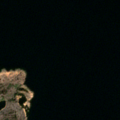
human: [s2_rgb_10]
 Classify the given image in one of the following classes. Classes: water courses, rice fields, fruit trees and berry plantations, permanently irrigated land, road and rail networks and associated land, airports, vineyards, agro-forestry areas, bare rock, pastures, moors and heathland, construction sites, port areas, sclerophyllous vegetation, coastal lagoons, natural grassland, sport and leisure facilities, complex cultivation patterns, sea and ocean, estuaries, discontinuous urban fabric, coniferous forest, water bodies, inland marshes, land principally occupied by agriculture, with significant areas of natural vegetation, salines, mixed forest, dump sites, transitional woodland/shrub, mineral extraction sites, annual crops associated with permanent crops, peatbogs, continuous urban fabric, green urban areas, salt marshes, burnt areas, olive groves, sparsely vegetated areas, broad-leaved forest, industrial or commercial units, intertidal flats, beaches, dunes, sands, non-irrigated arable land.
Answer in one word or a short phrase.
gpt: bare rock, sea and ocean